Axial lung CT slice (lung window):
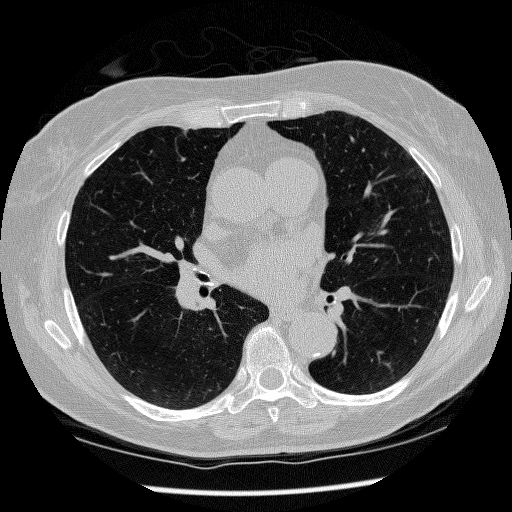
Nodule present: no